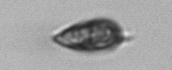
Label: Prorocentrum_triestinum